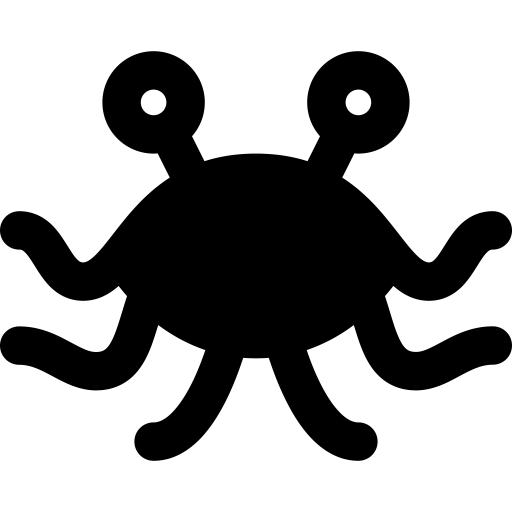
Tags: icon, FontAwesome, fa-icon, solid, spaghetti, monster, flying